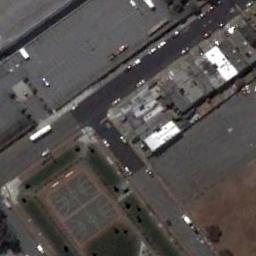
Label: basketball_court